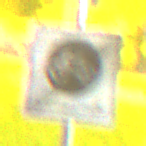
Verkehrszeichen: EndeFahrradstrasse
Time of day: Night
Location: Outdoor (Urban)
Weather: PartlyCloudy
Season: NotSpecified
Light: Artificial